Question: This is my query:
'''
SELECT (HOUR(TIMEDIFF(i.StartTime,'18:30:00'))*60) + MINUTE(TIMEDIFF(i.StartTime,'18:30:00')) AS f_day,
(HOUR(TIMEDIFF(i.StartTime,i.EndTime))*60) + MINUTE(TIMEDIFF(i.StartTime,i.EndTime)) AS current,
i.StartDate, i.EndDate, i.StartTime, i.EndTime, i.id
FROM 'request' r
INNER JOIN 'interval' i ON r.id = i.requestId
WHERE r.userId ='xxxx'
AND r.eventId = '5' AND r.statusId = '2'
ORDER BY i.StartDate ASC
'''
And this is the result:
Is there a way to check if there exists 10 consecutives weekdays?
In my case for instance the result should be the last 2 rows
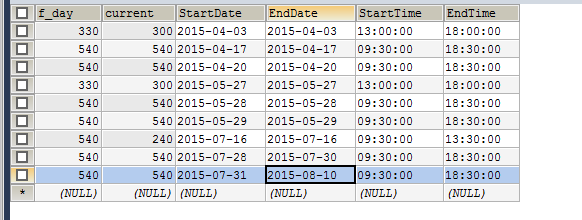
Answer: Should be simple enough:
'''
SELECT DATEDIFF(EndDate, StartDate)+1 AS consecutive_days;
'''
returns
'''
EndDate | StartDate | consecutive_days
2015-07-30 | 2015-07-28 | 3
2015-08-10 | 2015-07-31 | 11
'''